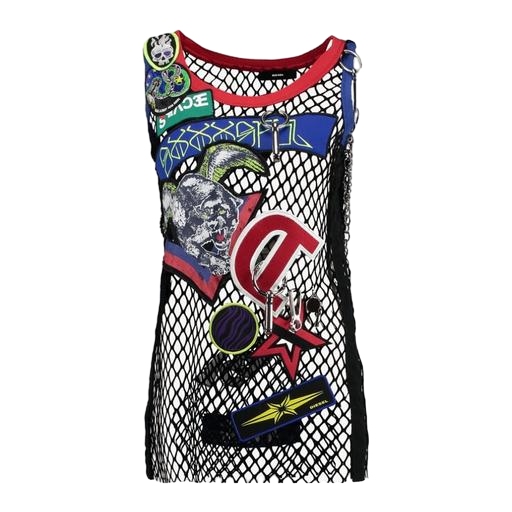
multicolor laser-cut vest, multicolor pro tank top, multicolor mesh tank, white background